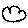
Label: cloud